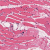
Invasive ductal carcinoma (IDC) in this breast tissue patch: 0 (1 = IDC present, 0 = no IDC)